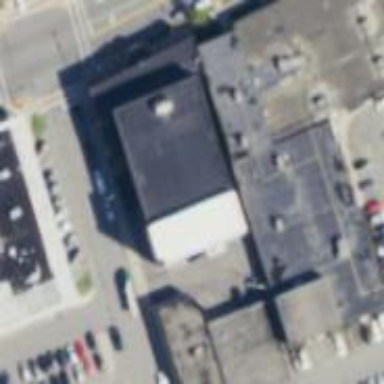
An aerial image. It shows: Historic cinema building.